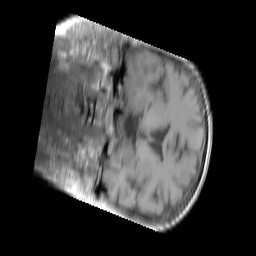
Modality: T1w
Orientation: coronal
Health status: ill
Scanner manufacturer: siemens
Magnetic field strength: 3 T
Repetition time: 0.4 s
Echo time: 0.00272 s